Question: I have a div, which contains an image and description. When I change margin-top of '.describing', the container div moves:

HTML:
'''
<div class="project">
<a href="img/projects/a/a6.png" data-lightbox="a" data-title="A* algorithm realization">
<img class="projim" src="img/projects/a/acover.png" onmouseover="this.src='img/projects/a/a6.png'" onmouseout="this.src='img/projects/a/acover.png'"/>
</a>
<a class="hidden" href="img/projects/a/a1.png" data-lightbox="a" data-title="A* algorithm realization">
</a>
<a class="hidden" href="img/projects/a/a2.png" data-lightbox="a" data-title="A* algorithm realization">
</a>
<a class="hidden" href="img/projects/a/a3.png" data-lightbox="a" data-title="A* algorithm realization">
</a>
<a class="hidden" href="img/projects/a/a4.png" data-lightbox="a" data-title="A* algorithm realization">
</a>
<a class="hidden" href="img/projects/a/a5.png" data-lightbox="a" data-title="A* algorithm realization">
</a>
<p class="describing">
My realization of A* pathfinding algorithm.
</p>
</div>
<div class="project">
<a href="img/projects/fl/fl1.png" data-lightbox="fl" data-title="Follow the light">
<img class="projimfl" src="img/projects/fl/flcover.jpg" onmouseover="this.src='img/projects/fl/fl1.png'" onmouseout="this.src='img/projects/fl/flcover.jpg'"/>
</a>
<a class="hidden" href="img/projects/fl/fl2.png" data-lightbox="fl" data-title="Follow the light">
</a>
<a class="hidden" href="img/projects/fl/fl3.png" data-lightbox="fl" data-title="Follow the light">
</a>
<p class="describingfl">
Very hard game with cute graphics.
Called "Follow the light".
</p>
</div>
'''
css:
'''
body{
background-size: overlay;
background: rgb(72, 158, 136);
}
.project{
margin:2% 1% 1% 3%;
padding-top: 1em;
background: #FFF;
width: 12em;
height: 19em;
display: inline-block;
box-shadow: 0 0 1em #272727;
}
.projim{
display: table;
width: 8em;
height: 13em;
margin: auto;
}
.describing{
color:#6a6a6a;
font-family: 'Roboto', sans-serif;
text-decoration: none;
font-size: 1em;
text-align: center;
border-top: 1px dashed #a39e9e;
margin-top: 1em;
padding-top: 1em;
}
.projimfl{
display: table;
width: 8em;
height: 7em;
margin: auto;
}
.describingfl{
color:#6a6a6a;
font-family: 'Roboto', sans-serif;
text-decoration: none;
font-size: 1em;
text-align: center;
border-top: 1px dashed #a39e9e;
margin-top: 6em;
padding-top: 1em;
}
.hidden{
visibility: hidden;
}
'''
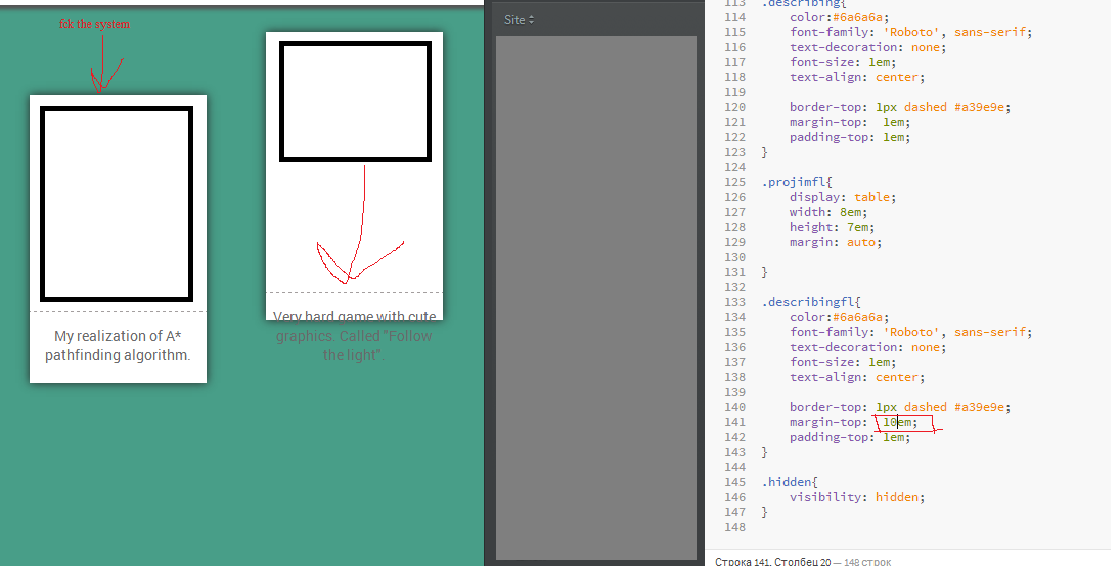
Answer: The answer is quite simple, daling with 'inline-block' elements (your '.project') is preferable to set
'''
vertical-align: top ;
'''
or any other property value <URL>
in order to prevent mis-alignments due to content flow.
<URL>